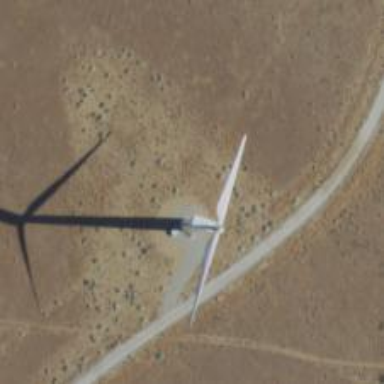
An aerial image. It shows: Wind generator in the form of horizontal axis wind turbine.